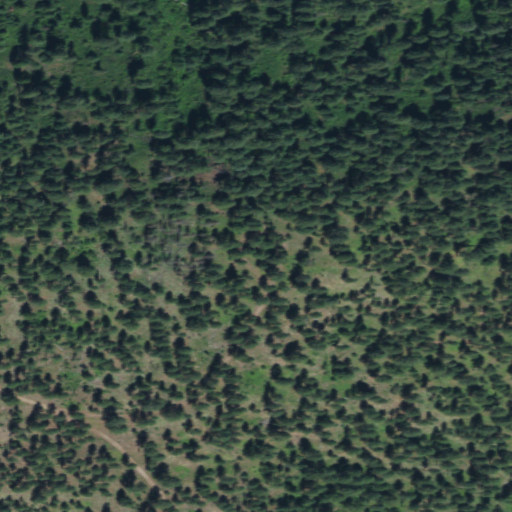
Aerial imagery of mountain in Washington named Sherwood Mountain containing only evergreen forest